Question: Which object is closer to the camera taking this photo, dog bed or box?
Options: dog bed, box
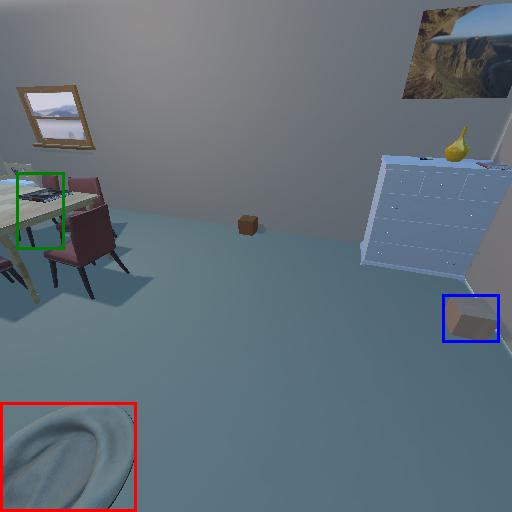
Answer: dog bed